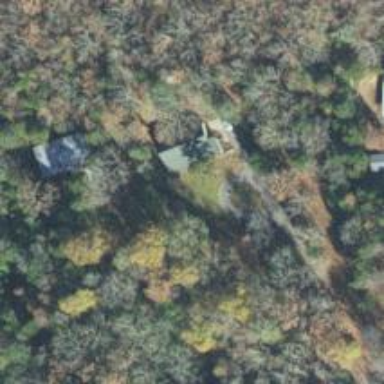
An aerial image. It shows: Driveway.